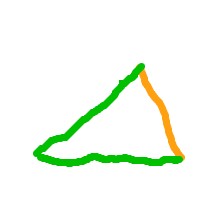
Shape: triangle